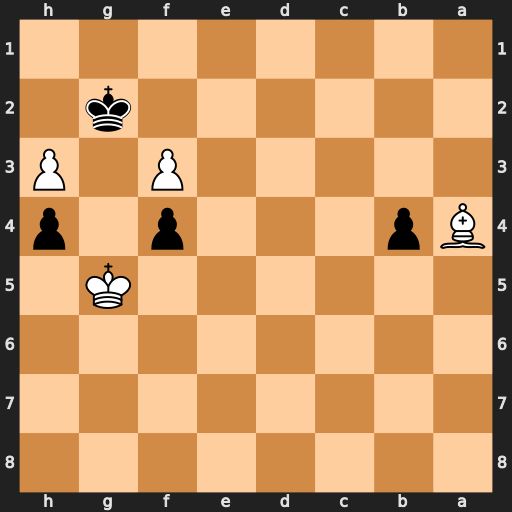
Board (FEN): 8/8/8/6K1/Bp3p1p/5P1P/6k1/8
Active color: b
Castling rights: -
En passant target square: -
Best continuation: Kxf3 Kxh4 Ke3 Bb3 f3 Kg3 f2 Kg2 Ke2 Bc4+ Ke1 Kf3 b3 Bxb3 f1=Q+